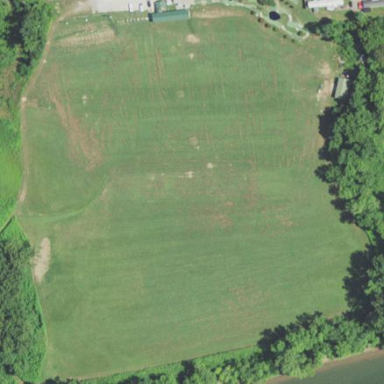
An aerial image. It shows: Grassy area used as driving range for golf.